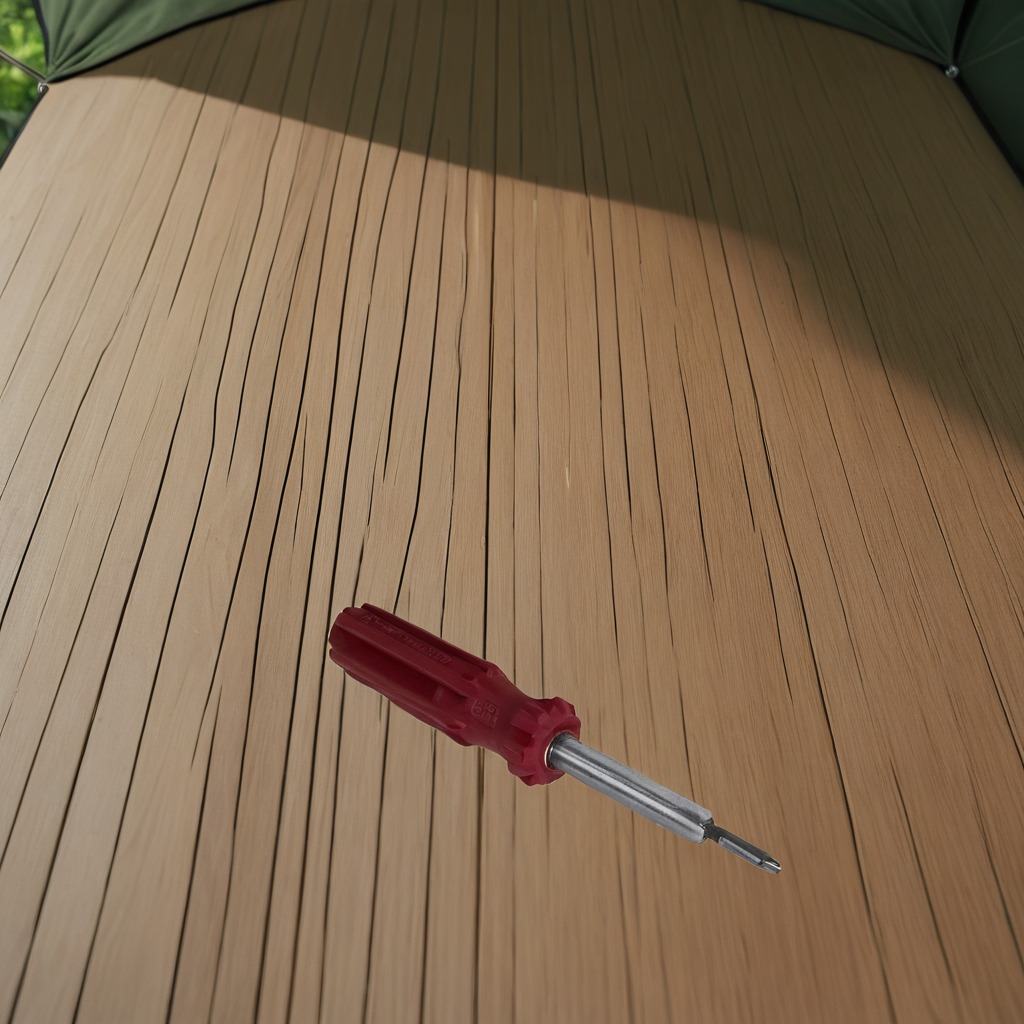
A screwdriver is lying on a wooden table inside a jungle field workshop tent humid ambient light worn but